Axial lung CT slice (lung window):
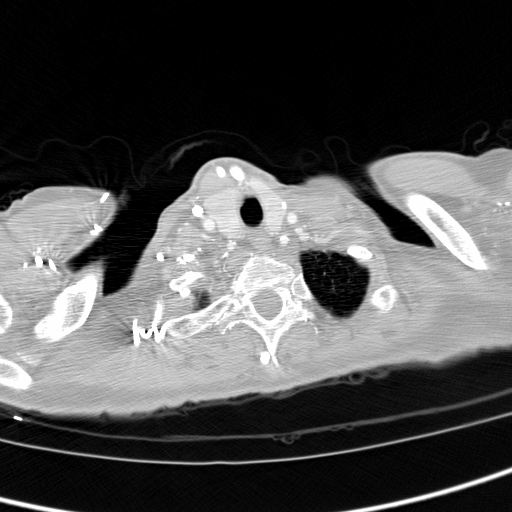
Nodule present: no